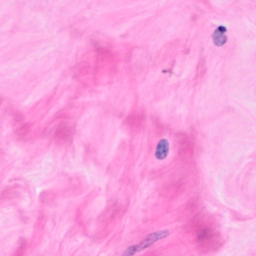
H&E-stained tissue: Breast